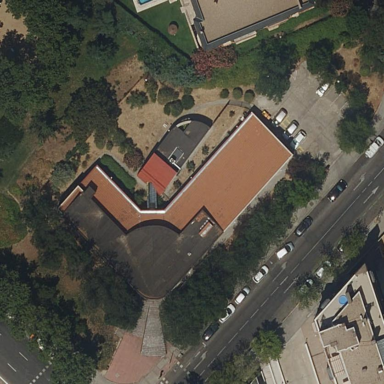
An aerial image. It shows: Clinic with fence around it.